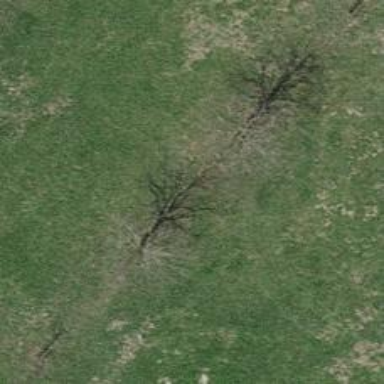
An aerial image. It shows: Single tag "natural: tree."